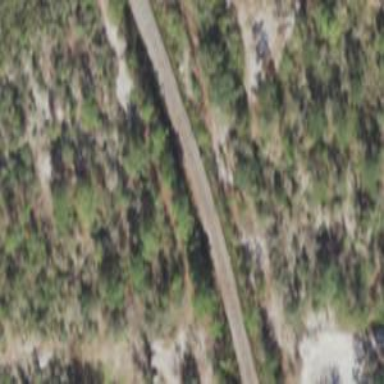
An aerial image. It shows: Railway track.